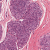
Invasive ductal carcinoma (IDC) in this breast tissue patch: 0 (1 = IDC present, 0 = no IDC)